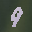
Label: 9